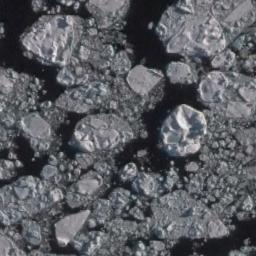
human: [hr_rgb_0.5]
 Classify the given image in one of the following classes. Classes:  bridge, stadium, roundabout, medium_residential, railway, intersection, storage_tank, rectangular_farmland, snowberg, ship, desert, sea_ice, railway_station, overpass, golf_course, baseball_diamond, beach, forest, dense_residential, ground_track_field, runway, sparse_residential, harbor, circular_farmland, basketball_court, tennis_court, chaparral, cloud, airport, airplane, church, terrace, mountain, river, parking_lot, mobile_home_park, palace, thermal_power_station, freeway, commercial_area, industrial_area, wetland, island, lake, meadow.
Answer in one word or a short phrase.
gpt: sea_ice